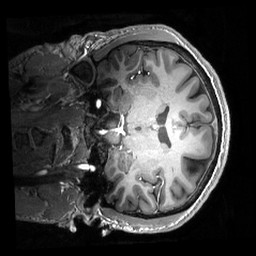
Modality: T1w
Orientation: coronal
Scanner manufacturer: philips
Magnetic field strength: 7 T
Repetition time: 0.008 s
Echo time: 0.001974 s